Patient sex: F
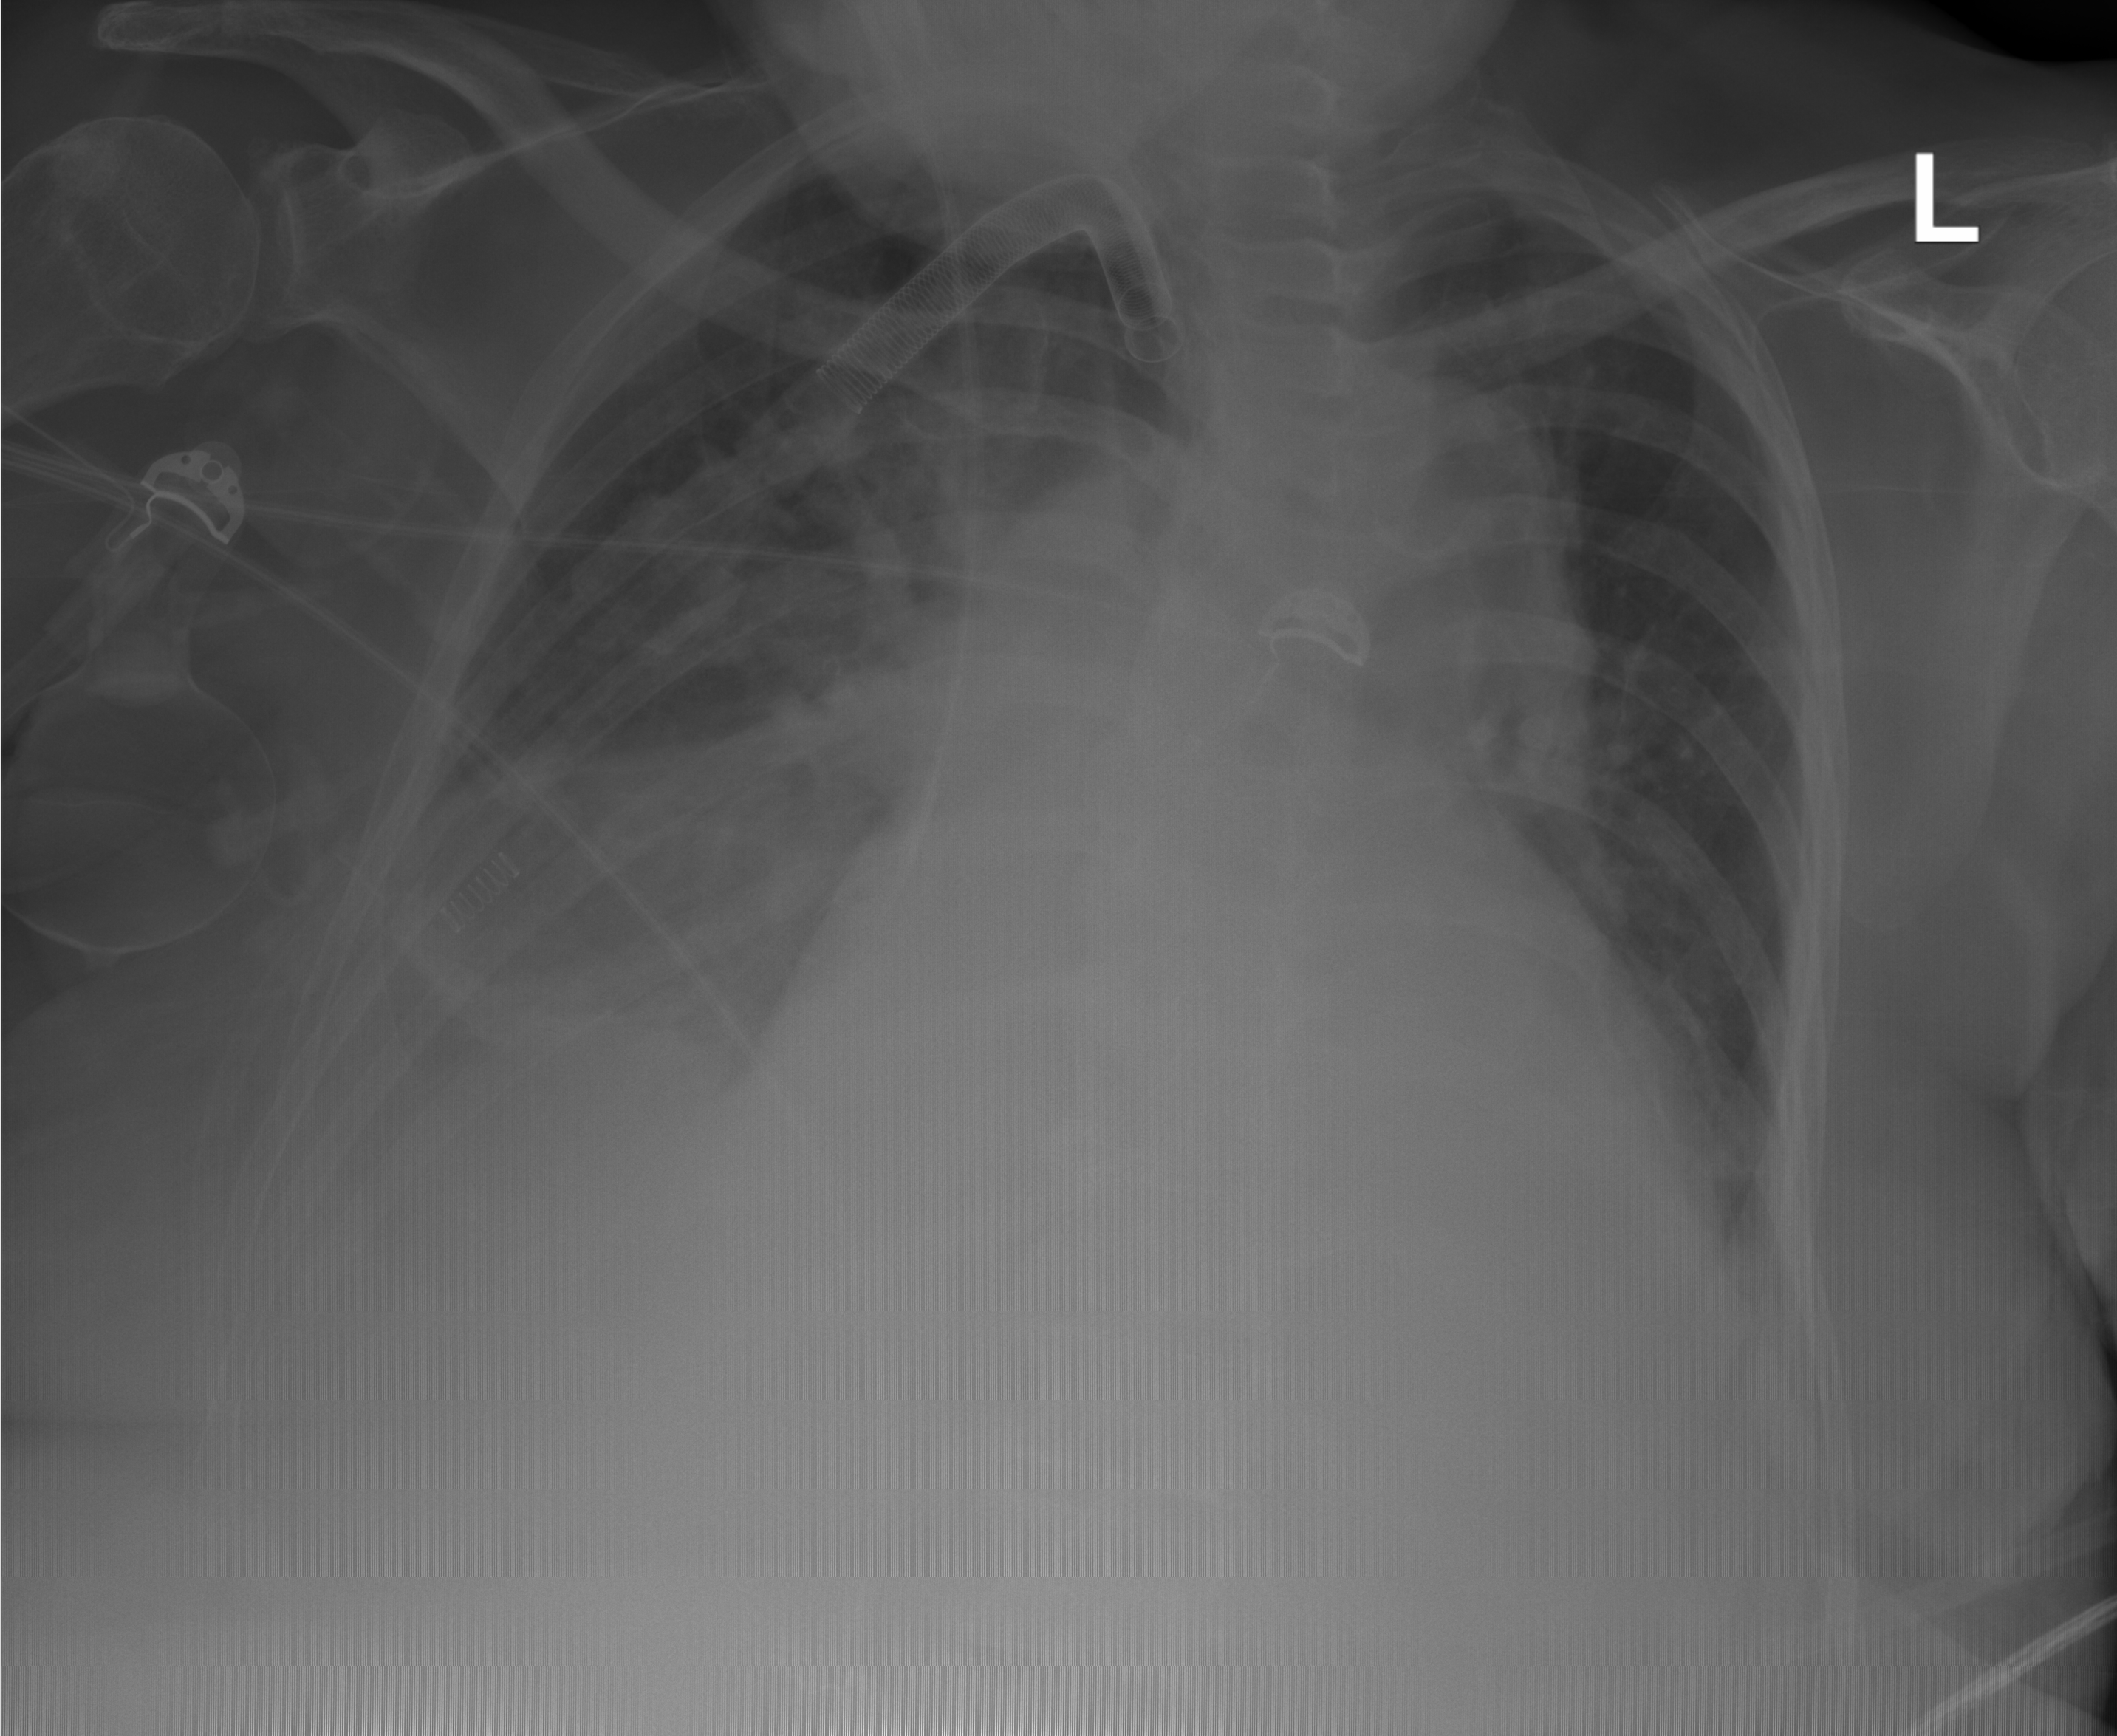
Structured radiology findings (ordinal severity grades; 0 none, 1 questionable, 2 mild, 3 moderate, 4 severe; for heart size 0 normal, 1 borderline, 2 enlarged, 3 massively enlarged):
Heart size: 2
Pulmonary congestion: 2
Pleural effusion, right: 3
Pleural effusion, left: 2
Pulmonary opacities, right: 2
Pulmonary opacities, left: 0
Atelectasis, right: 2
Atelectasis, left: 2